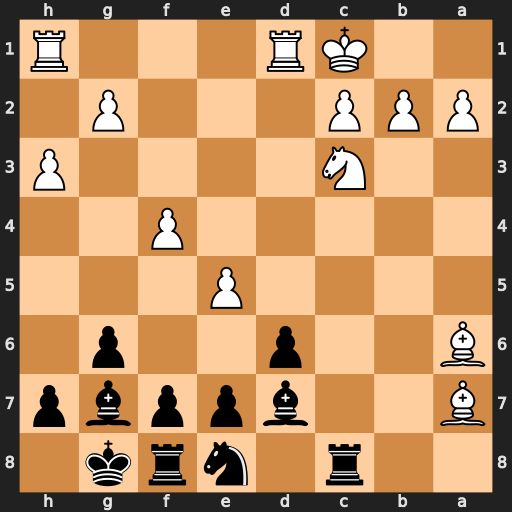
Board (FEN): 2r1nrk1/B2bppbp/B2p2p1/4P3/5P2/2N4P/PPP3P1/2KR3R
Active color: b
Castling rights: -
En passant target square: -
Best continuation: Ra8 Bb6 Rxa6